Aerial crown-view tile of a tropical tree (Barro Colorado Island, Panama), acquired 20250512:
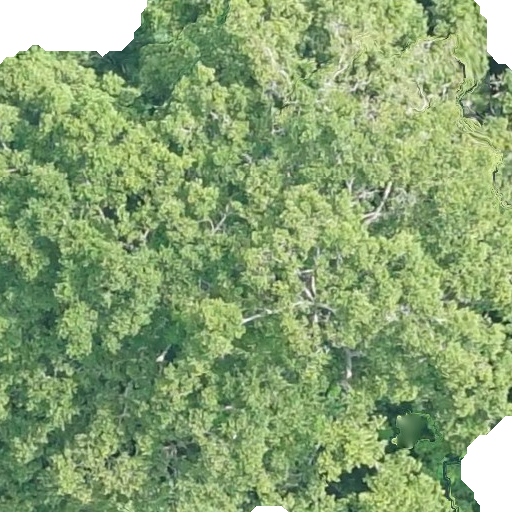
Species: Brosimum alicastrum
GBIF accepted scientific name: Brosimum alicastrum
Crown area: 427.808 m²